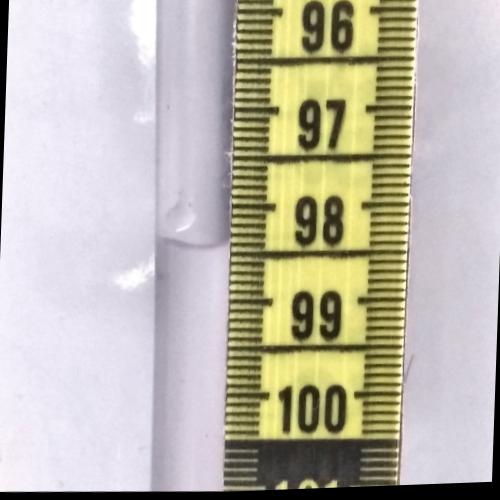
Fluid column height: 98.4 cm